Question: What is the result of this measurement?
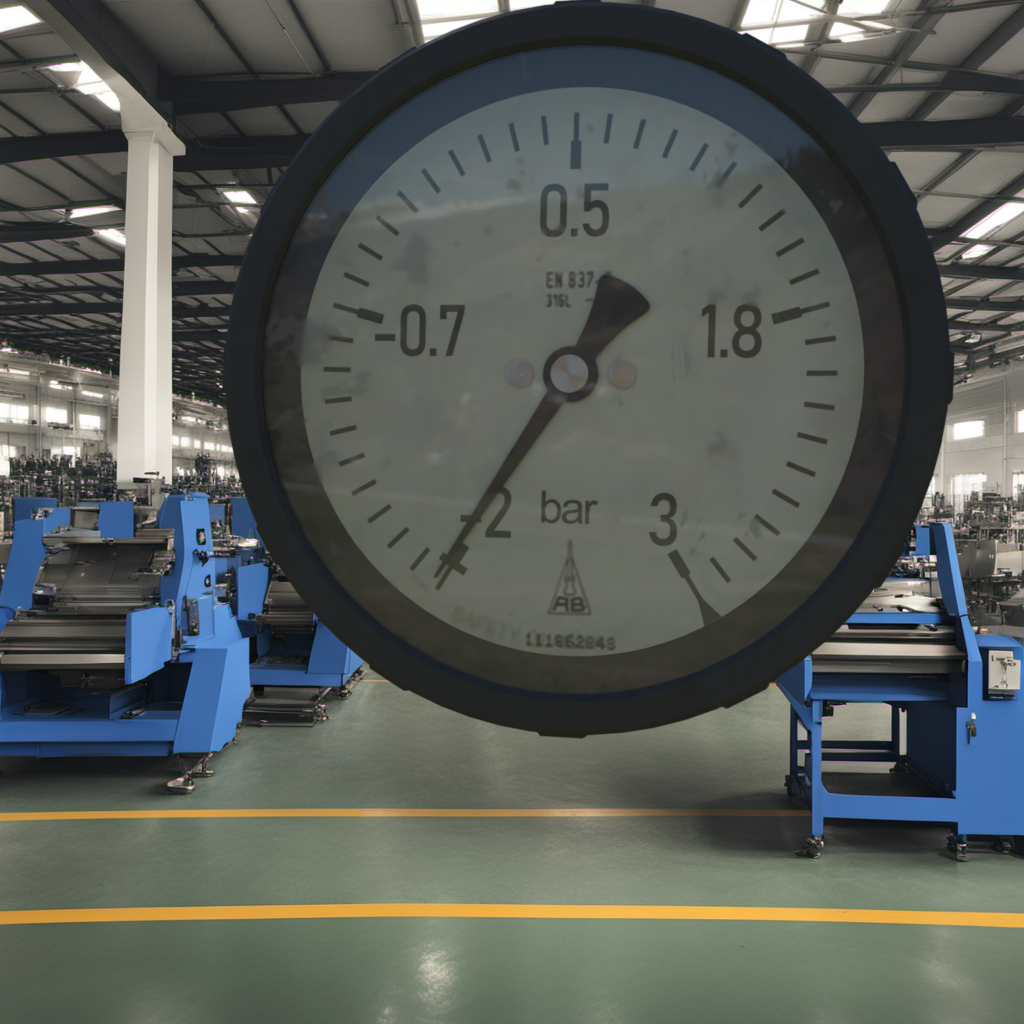
Answer: The result is -2.04
Question: What is the range of this measurement?
Answer: The range is from -2 to 3
Question: What is the minimum and maximum reading range of this measurement?
Answer: The minimum value is -2 and the maximum value is 3